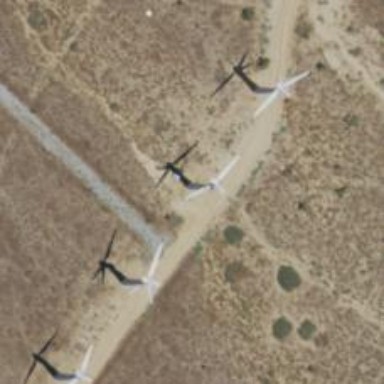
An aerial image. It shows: Wind power generator with wind turbines.